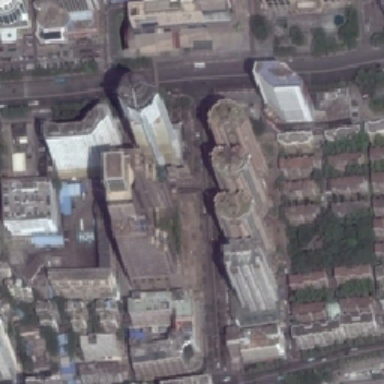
The commercial and residential areas are connected with each other and separated by alleys .